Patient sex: M
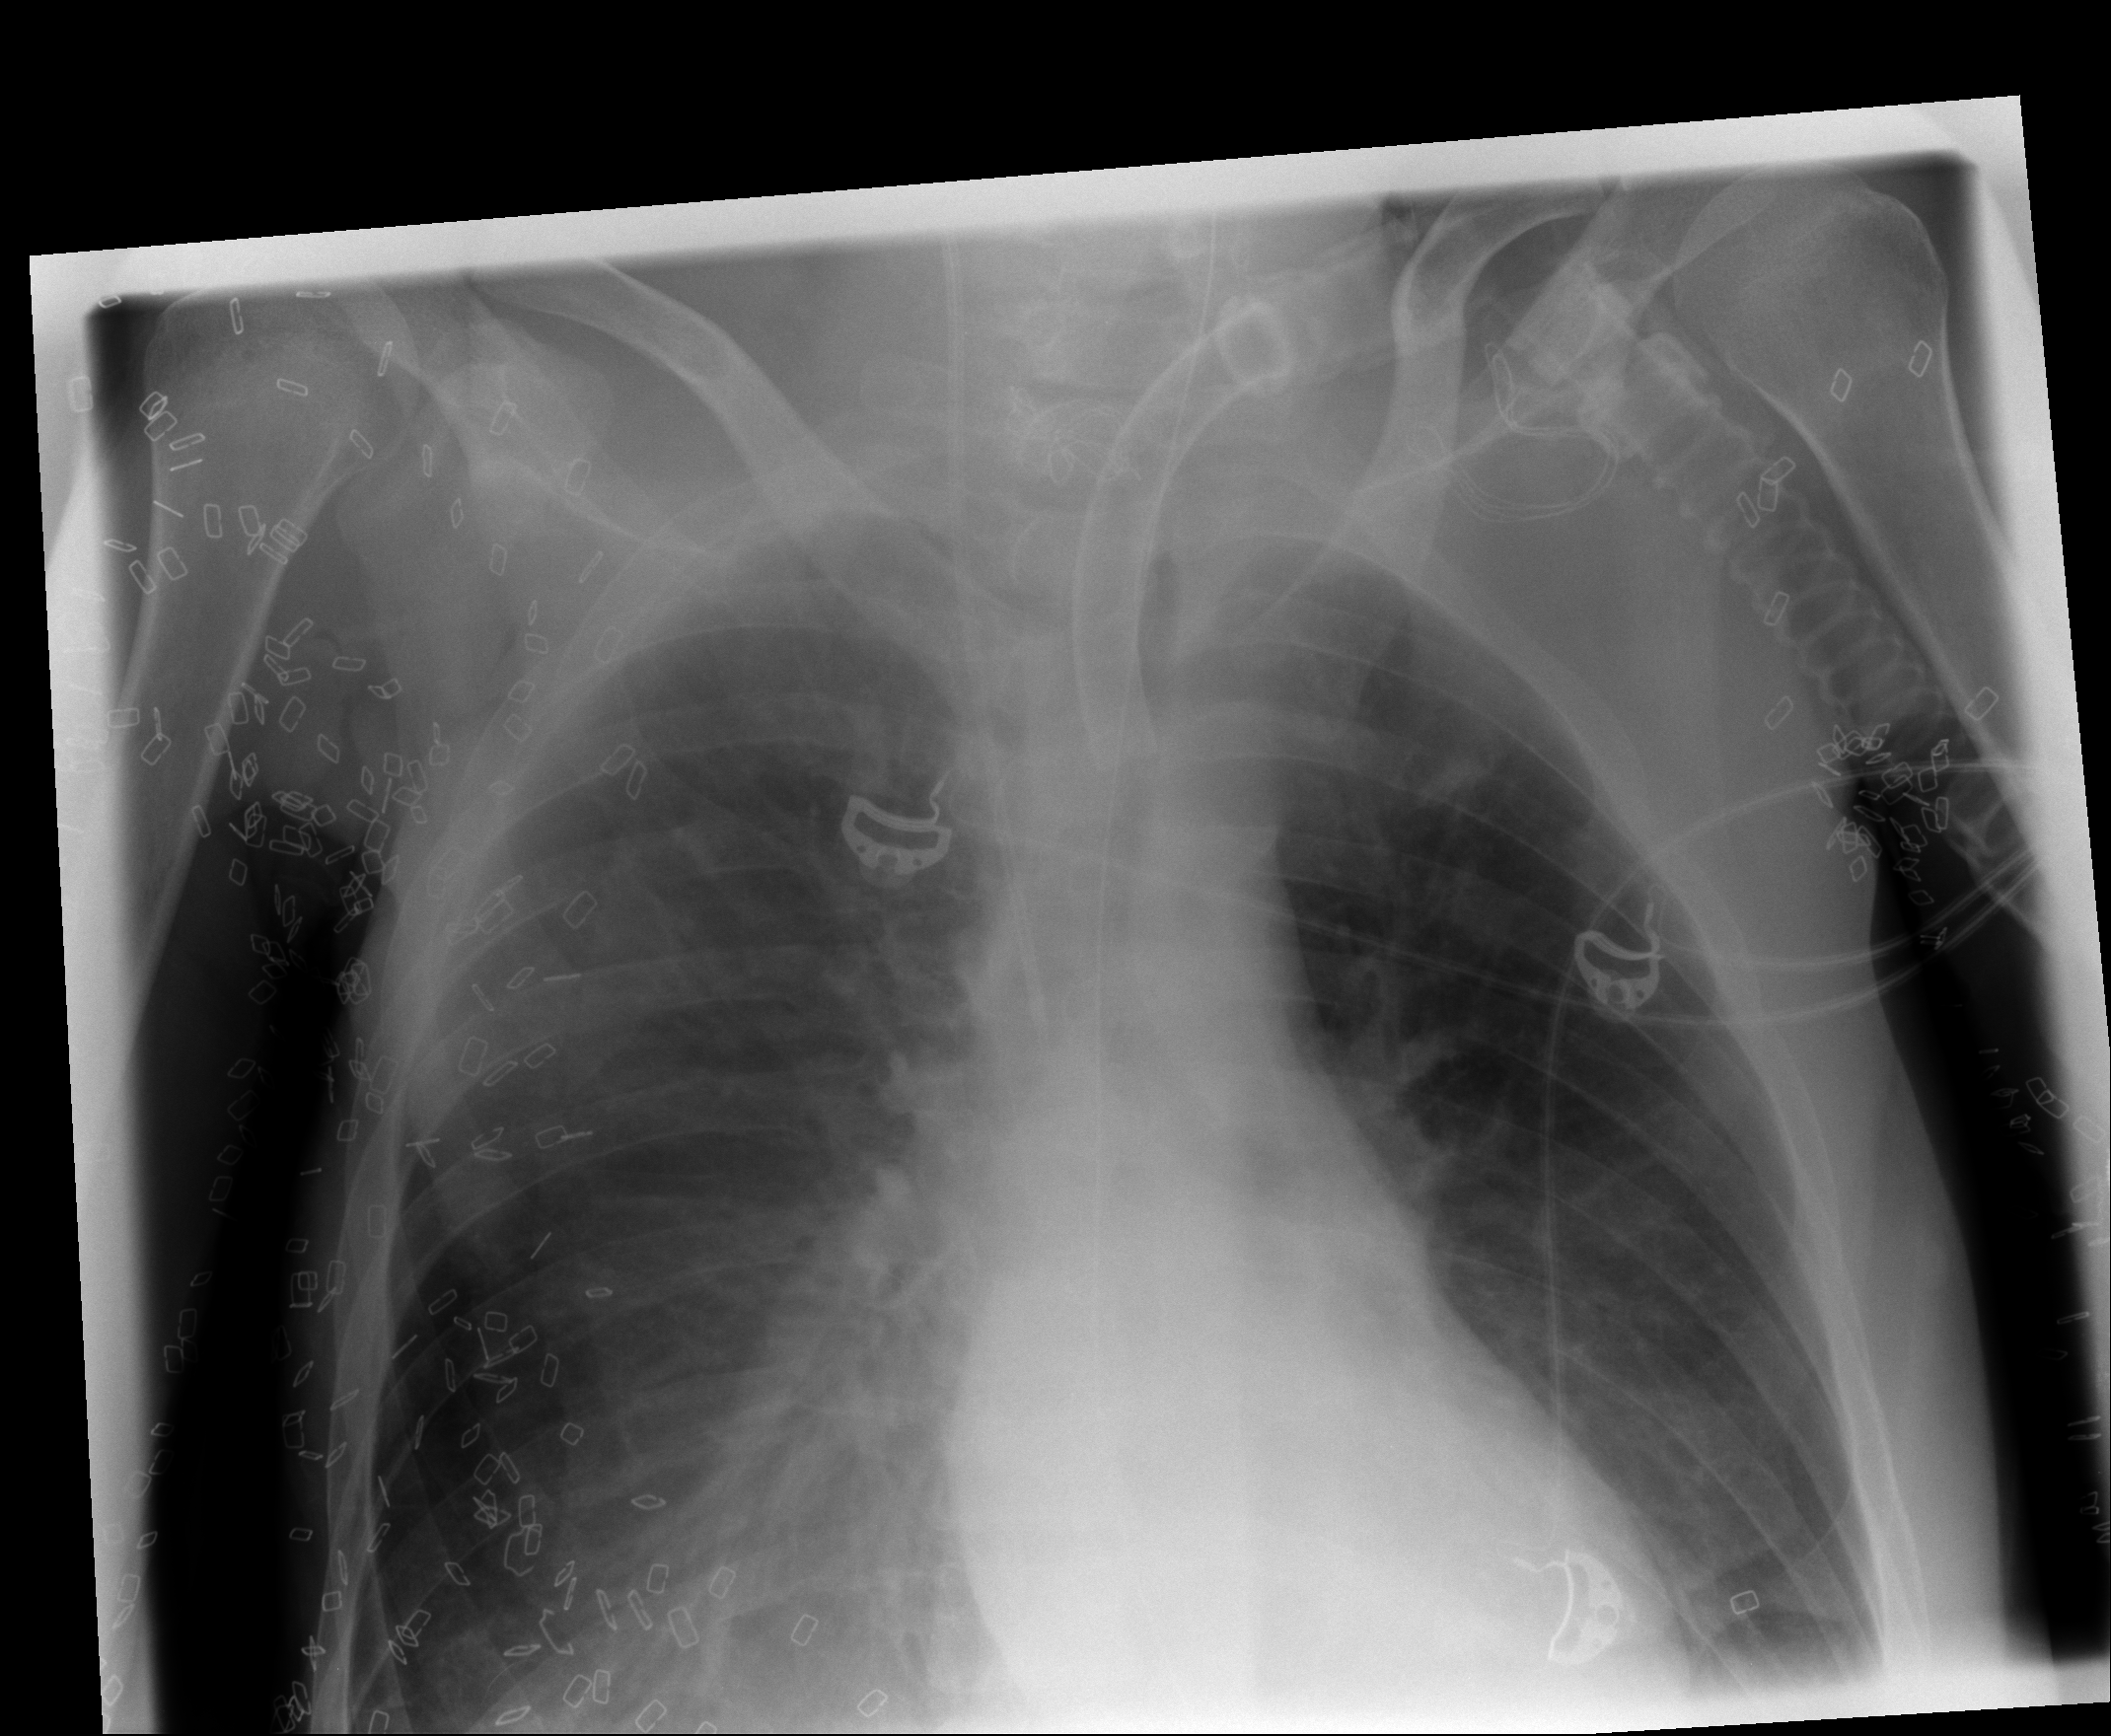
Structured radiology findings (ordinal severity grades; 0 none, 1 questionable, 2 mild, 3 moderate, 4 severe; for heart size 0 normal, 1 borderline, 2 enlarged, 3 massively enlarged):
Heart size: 0
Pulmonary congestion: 0
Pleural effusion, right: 0
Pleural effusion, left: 0
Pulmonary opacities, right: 2
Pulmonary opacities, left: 0
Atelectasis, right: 2
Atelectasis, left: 0